Question: I used zurb foundation 4 for my project, it work well but when I try to swipe horizontally with a finger (on mobile device) does this:

instead, i want it fixed for the width.
any tips are welcome, thanks in advance
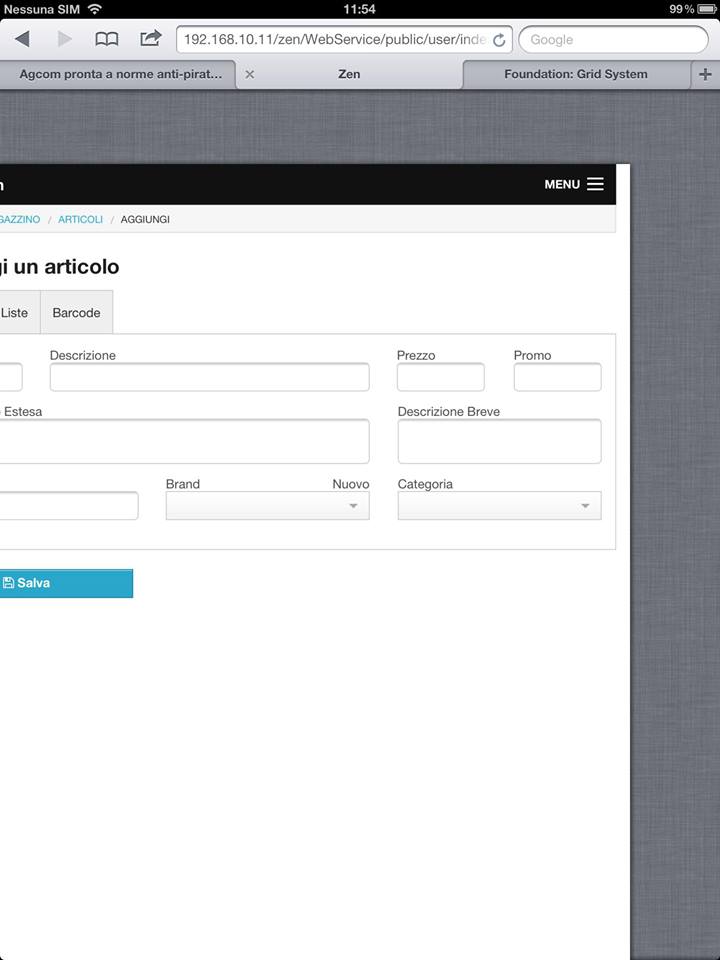
Answer: Change the tag for your to the following:
'''
<meta name="viewport" content="width=device-width, maximum-scale = 1.0" />
'''
This will fix your issue and consequently disable zoom. Since most native applications don't allow zooming of the entire interface this shouldn't be much of an issue as long as your UI design is targeting the device.